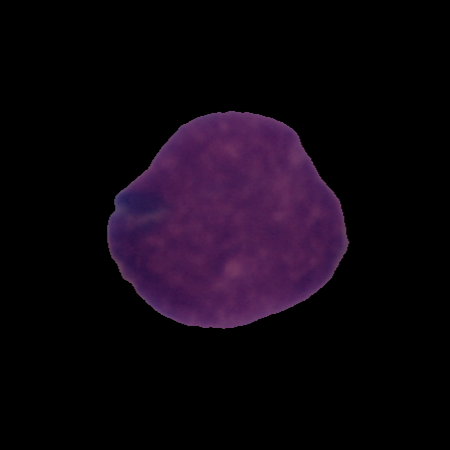
Label: cancer